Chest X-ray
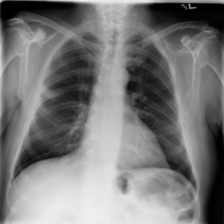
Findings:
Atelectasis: negative
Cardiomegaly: negative
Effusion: negative
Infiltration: negative
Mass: negative
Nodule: negative
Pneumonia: negative
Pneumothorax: negative
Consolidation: negative
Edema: negative
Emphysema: negative
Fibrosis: negative
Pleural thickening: negative
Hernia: negative